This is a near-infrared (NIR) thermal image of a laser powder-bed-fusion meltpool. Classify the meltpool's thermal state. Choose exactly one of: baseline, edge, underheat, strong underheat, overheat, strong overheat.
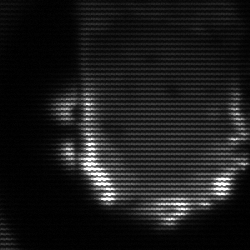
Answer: baseline